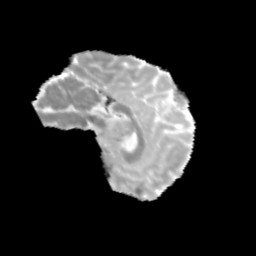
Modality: MD
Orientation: sagittal
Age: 13
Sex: male
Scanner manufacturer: siemens
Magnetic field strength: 3 T
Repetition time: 3.8 s
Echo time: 0.07 s